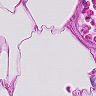
Metastatic tissue present: no